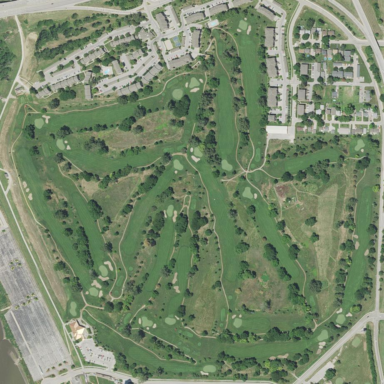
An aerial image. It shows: Golf course surrounded by greenery.